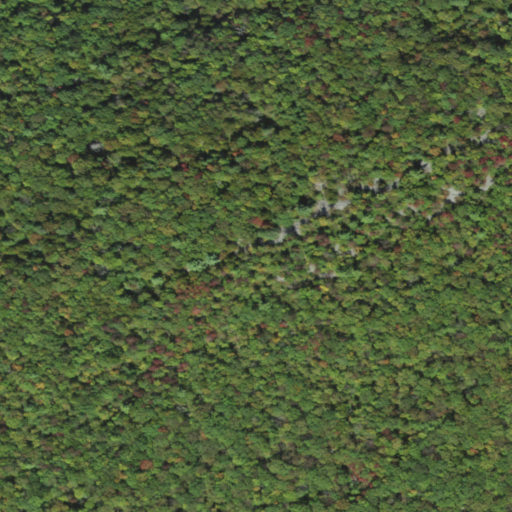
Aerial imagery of mountain in Pennsylvania named Branch Mountain containing only deciduous forest